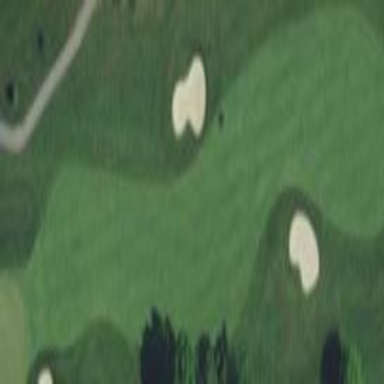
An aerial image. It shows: Golf fairway surrounded by grass.